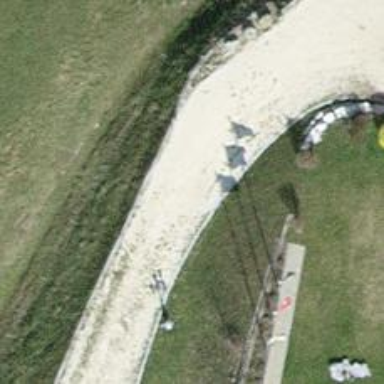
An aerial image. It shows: Unpaved driveway designed for service vehicles.